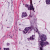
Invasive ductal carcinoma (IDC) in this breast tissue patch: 1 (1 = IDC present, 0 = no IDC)